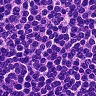
Metastatic tissue present: no